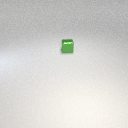
small green metal cube